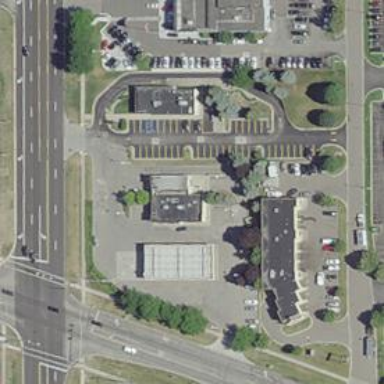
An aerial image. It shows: Convenience shop.